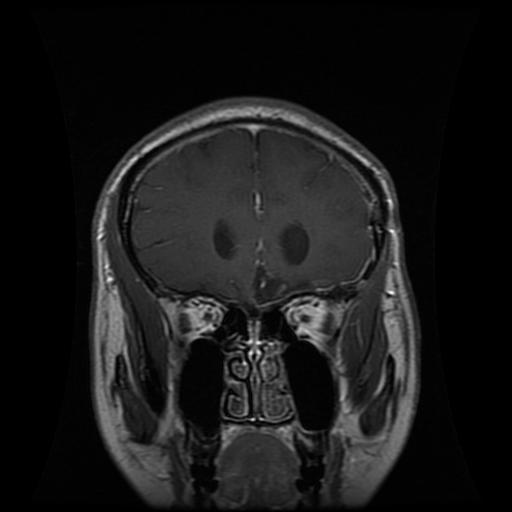
Label: glioma